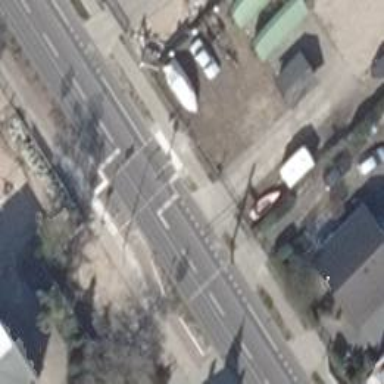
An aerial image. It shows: Road with traffic signals at the crossing.